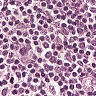
Metastatic tissue present: no